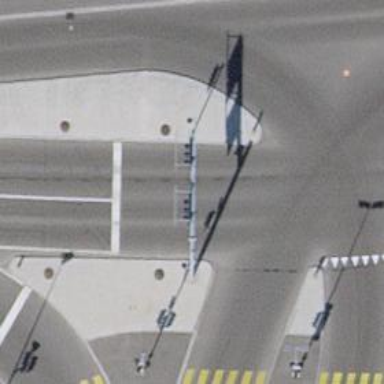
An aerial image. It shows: Road with traffic signals.